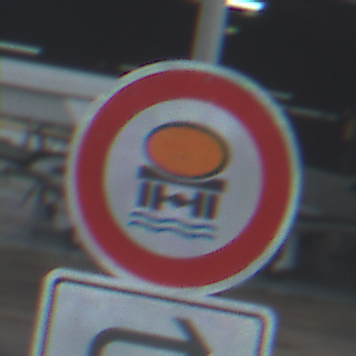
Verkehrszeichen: VerbotFahrzeugeWassergefaehrdenderLadung
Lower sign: RichtungsangabeDurchPfeile5
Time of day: Midday
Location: Outdoor (Suburban)
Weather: Overcast
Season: NotSpecified
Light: Natural